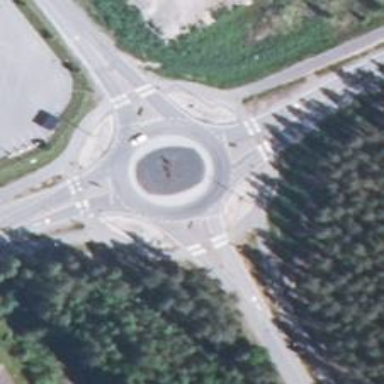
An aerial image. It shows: Marked road crossing.